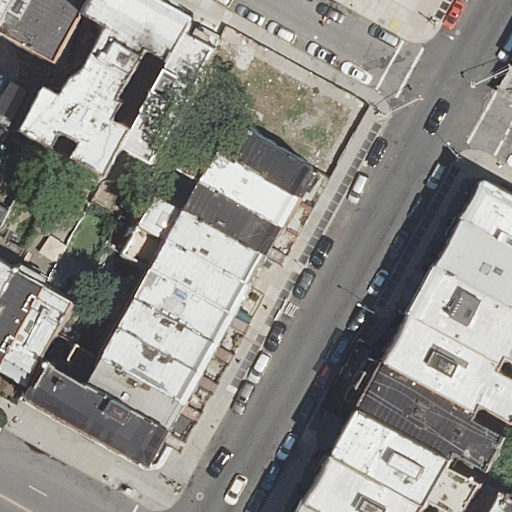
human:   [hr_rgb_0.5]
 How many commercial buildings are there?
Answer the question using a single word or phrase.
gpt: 0

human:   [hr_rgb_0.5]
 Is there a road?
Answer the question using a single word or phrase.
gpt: yes

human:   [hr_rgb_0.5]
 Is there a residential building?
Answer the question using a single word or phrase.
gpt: yes

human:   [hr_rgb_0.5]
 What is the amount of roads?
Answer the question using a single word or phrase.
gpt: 4

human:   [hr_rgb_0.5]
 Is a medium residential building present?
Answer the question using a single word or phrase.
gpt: yes

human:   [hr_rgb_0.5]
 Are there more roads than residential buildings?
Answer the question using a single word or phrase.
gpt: no

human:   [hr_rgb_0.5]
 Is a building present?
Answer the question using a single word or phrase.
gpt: yes

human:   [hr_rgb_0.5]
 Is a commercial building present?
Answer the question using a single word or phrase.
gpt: no

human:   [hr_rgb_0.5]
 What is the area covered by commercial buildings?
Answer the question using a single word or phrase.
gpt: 0m2

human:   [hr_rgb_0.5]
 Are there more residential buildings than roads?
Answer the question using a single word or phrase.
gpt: yes

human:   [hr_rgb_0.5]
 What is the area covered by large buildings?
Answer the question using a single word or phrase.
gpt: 0m2

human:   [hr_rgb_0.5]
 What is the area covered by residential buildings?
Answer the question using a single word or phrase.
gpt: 3888m2

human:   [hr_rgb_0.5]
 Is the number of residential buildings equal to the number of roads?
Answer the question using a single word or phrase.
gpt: no

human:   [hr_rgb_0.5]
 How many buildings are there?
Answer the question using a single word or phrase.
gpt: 28

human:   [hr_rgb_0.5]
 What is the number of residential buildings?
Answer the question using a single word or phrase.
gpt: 28

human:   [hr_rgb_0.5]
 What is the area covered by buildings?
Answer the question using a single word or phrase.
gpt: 3888m2

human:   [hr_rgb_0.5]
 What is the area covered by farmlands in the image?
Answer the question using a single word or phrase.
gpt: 0m2

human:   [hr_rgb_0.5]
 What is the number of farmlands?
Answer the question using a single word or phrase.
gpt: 0

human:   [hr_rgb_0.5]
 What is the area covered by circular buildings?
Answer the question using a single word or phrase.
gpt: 0m2

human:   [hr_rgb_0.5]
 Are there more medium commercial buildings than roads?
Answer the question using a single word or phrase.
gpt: no

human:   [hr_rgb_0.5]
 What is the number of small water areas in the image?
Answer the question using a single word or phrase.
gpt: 0

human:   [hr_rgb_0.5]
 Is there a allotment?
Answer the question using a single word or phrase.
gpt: no

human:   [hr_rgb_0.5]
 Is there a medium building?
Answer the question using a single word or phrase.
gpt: yes

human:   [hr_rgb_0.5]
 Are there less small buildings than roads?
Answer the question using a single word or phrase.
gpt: no

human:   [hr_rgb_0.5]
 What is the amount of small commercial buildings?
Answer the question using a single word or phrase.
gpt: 0

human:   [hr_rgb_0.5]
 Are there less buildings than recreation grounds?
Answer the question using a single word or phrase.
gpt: no

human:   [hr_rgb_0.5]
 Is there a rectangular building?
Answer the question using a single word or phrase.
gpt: yes

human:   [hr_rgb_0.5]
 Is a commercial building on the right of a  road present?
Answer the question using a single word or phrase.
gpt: no

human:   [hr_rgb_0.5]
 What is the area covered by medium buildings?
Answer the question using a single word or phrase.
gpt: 3553m2

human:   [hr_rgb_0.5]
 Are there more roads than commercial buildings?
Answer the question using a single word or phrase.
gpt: yes

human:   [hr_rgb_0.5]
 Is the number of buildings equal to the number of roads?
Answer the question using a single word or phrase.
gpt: no

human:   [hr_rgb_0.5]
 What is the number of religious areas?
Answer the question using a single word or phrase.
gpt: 0

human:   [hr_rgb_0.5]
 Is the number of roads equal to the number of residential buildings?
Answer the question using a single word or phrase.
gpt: no

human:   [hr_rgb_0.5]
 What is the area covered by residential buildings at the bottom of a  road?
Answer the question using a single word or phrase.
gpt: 3111m2

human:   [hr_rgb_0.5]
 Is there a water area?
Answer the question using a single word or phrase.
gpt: no

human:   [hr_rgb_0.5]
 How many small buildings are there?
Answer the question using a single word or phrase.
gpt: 9

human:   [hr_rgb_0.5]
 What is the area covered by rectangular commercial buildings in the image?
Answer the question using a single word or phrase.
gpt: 0m2

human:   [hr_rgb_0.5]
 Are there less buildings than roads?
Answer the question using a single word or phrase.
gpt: no

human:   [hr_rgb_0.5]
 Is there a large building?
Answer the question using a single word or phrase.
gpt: no

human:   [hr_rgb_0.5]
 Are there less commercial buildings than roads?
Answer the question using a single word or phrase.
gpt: yes

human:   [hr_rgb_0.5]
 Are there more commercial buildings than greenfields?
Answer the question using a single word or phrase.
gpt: no

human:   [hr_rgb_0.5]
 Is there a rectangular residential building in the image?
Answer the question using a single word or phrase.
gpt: yes

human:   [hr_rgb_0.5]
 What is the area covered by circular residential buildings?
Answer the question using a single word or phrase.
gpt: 0m2

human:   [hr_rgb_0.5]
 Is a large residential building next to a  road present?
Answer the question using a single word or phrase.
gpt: no

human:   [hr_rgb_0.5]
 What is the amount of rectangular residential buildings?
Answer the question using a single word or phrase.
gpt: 24

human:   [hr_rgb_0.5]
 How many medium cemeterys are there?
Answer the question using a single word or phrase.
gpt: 0

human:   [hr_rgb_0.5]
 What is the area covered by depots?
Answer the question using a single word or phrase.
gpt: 0m2

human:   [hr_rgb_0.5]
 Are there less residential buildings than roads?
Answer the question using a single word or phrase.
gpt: no

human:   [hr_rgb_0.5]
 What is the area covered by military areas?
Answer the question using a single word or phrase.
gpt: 0m2

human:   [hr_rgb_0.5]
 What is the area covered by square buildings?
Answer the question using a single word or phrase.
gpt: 0m2

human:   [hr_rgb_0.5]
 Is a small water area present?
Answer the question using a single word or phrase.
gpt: no

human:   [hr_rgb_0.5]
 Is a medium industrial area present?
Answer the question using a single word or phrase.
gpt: no

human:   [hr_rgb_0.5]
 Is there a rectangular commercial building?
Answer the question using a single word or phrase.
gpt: no

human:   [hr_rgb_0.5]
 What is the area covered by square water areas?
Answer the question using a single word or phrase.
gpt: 0m2

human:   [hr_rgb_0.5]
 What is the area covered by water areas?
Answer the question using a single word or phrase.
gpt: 0m2

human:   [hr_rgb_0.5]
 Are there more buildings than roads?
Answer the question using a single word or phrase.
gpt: yes

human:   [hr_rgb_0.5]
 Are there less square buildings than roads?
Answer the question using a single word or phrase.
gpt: yes

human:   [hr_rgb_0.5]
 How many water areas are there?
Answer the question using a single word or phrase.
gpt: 0

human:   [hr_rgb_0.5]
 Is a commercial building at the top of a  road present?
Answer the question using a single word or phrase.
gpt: no

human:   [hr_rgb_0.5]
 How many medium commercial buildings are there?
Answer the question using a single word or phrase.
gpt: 0

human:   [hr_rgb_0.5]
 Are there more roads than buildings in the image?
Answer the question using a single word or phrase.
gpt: no

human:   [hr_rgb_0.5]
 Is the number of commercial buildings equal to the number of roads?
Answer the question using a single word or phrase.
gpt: no

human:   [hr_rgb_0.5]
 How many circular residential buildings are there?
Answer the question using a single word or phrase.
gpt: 0

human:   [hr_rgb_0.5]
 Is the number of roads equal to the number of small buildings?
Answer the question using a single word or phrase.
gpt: no